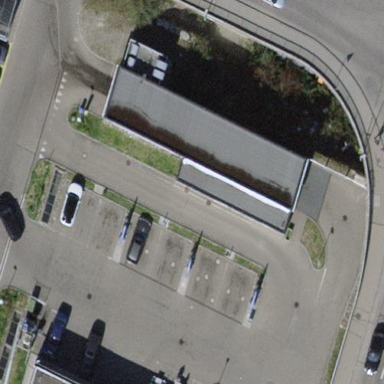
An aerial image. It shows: Industrial building that functions as car wash facility.